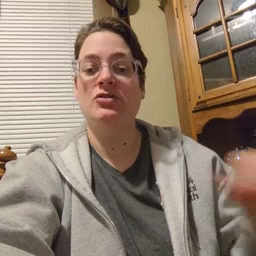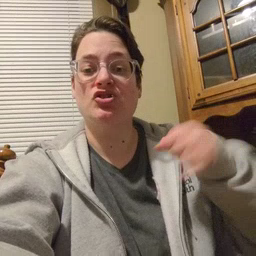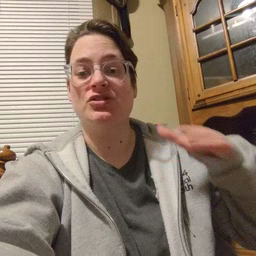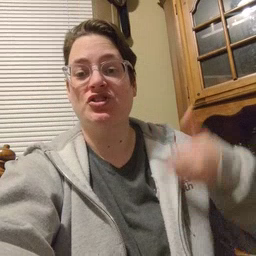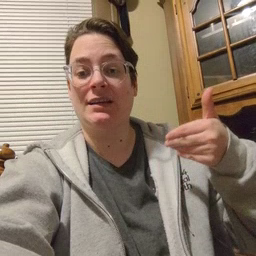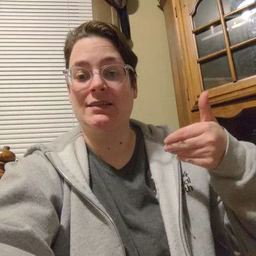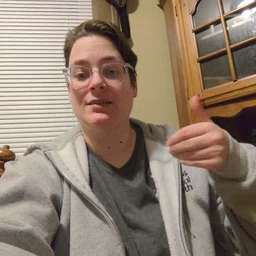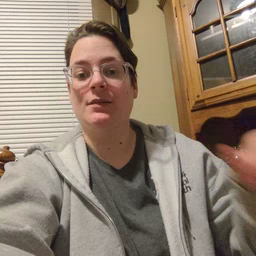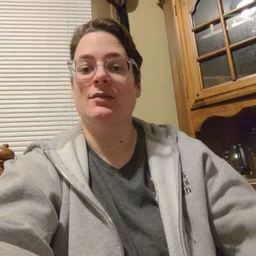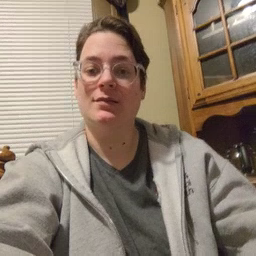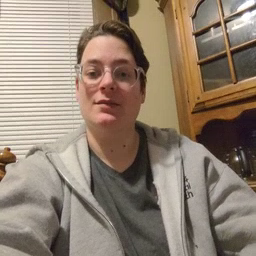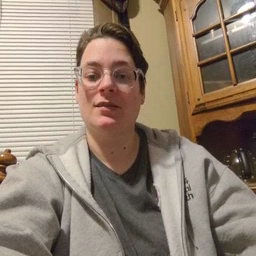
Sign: jeans